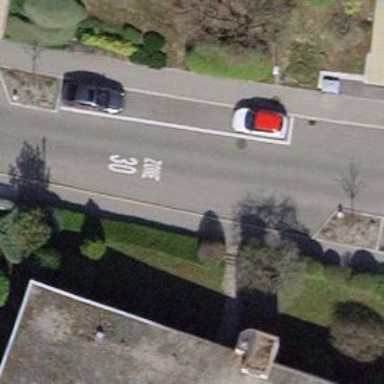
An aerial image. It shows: Residential road with asphalt surface. There are sidewalks on both sides of the road.